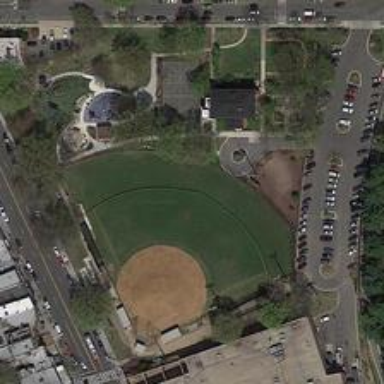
Several roads together form this sport park, including baseball field, basketball courts and a large area of grassland .